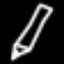
Label: pencil